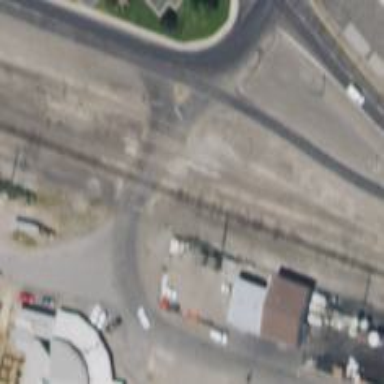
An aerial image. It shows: Railway level crossing.